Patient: sex M, age 44
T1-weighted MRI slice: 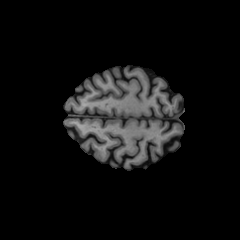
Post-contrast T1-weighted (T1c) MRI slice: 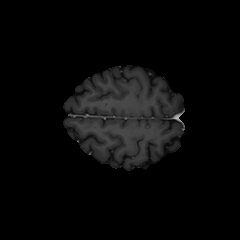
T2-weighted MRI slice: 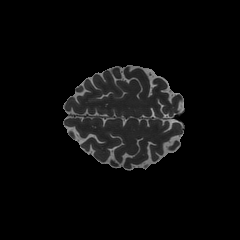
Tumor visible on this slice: no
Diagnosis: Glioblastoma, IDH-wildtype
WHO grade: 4